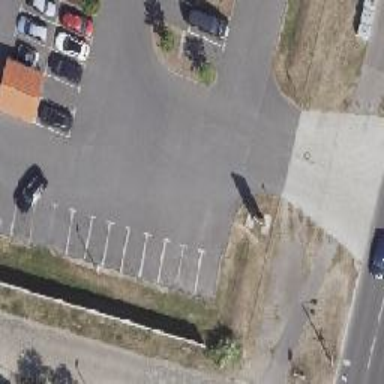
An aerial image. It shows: Asphalt parking aisle designated as service road.